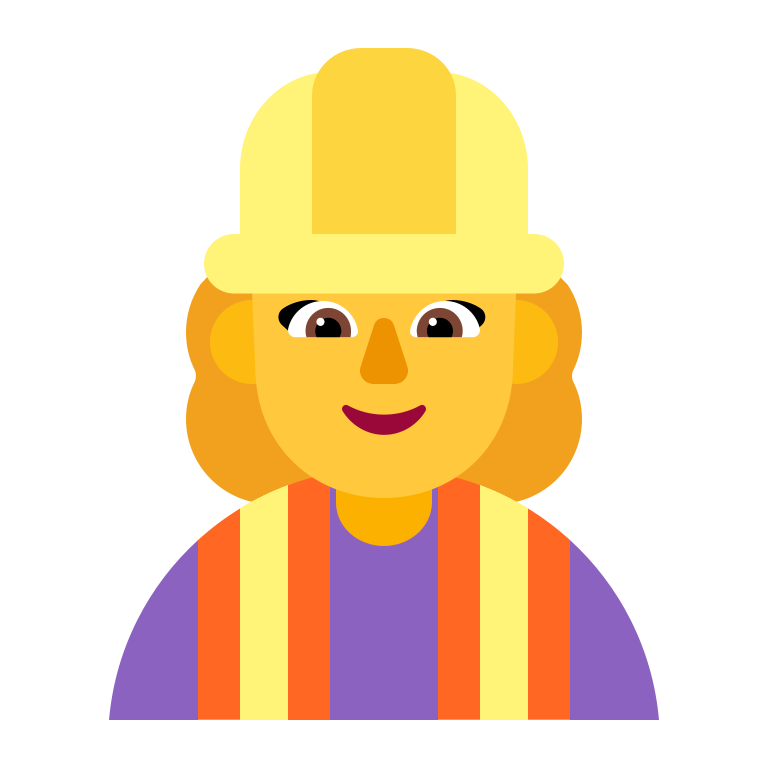
woman construction worker flat default